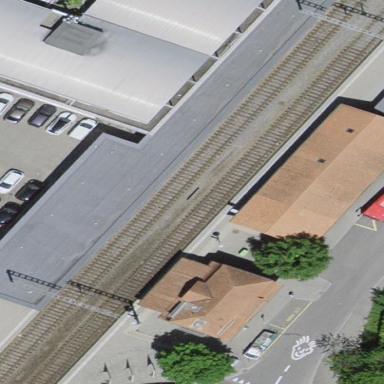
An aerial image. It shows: Asphalt platform for public transport with shelter.